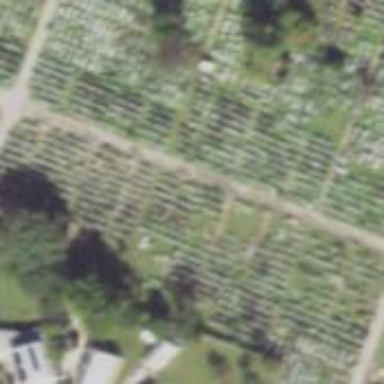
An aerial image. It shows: Sector within cemetery.